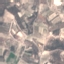
Land use / land cover class: PermanentCrop